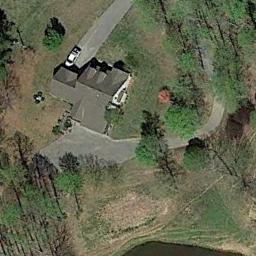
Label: sparse_residential